Question: I have a kendo grid in my project,
'''
@(Html.Kendo()
.Grid(Model)
.Name("BuilderGrid")
.Columns(columns =>
{
.......................
.......................
}).HtmlAttributes(new { style = "width:100%; height:100%;" })
'''
grid data is loading fine. If I resize the browser window or resize the grid, last 2 or 3 grid rows are not showing, sometimes the last row showing cut .FYI -

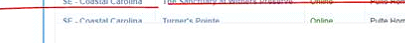
Answer: I found it. need to add these lines, on page.
'''
$(document).ready(function () {
$(window).resize(function () {
resizeGrid();
});
});
function resizeGrid() {
var gridWidget = $("#BuilderGrid").data("kendoGrid");
// apply the new height and trigger the layout readjustment
gridWidget.wrapper.height(847);
gridWidget.resize();
// force the layout readjustment without setting a new height
gridWidget.resize(true);
}
'''